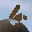
Label: 6